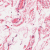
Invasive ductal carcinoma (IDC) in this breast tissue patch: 0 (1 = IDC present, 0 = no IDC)